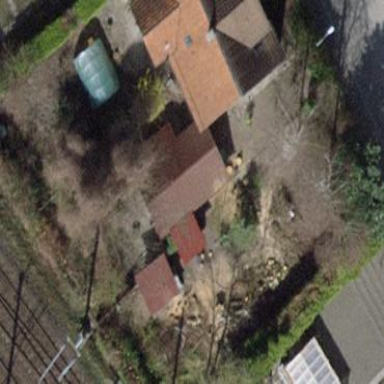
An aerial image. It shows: Hut.